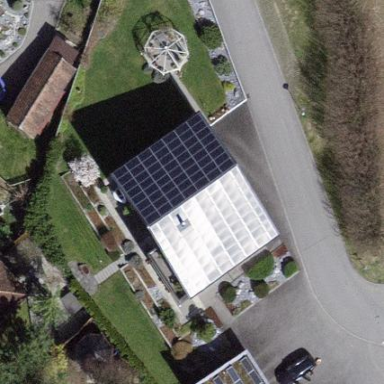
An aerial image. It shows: Solar power generator with photovoltaic panels.